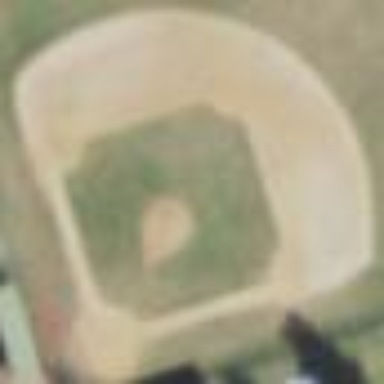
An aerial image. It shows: Baseball pitch for leisure land activities.